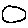
Label: moon